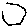
Label: hexagon